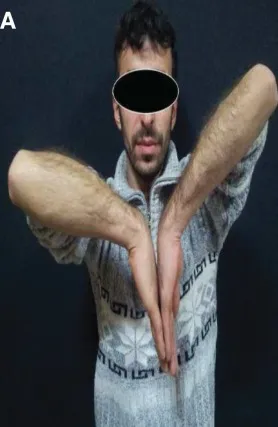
Clinical photos showing the functional results of the patients at second year postoperatively.
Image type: medical_photograph (skin_photograph)